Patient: sex M, age 60
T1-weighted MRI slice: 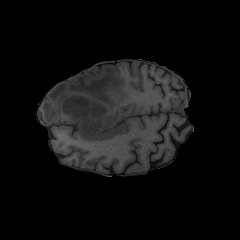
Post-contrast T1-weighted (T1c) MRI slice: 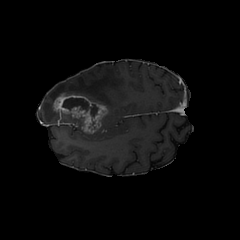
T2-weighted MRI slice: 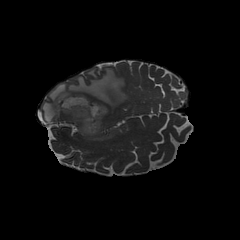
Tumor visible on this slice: yes
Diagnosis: Glioblastoma, IDH-wildtype
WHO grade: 4